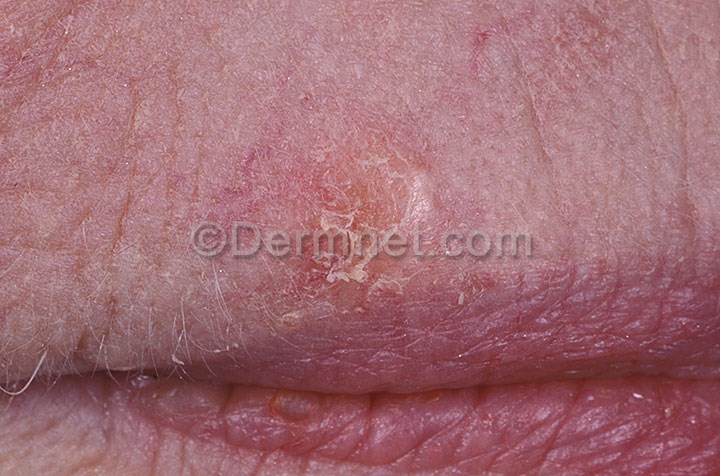
Disease: Actinic Keratosis Basal Cell Carcinoma and other Malignant Lesions